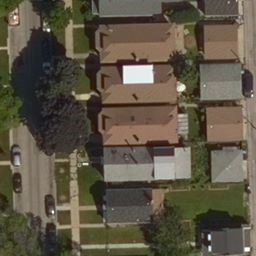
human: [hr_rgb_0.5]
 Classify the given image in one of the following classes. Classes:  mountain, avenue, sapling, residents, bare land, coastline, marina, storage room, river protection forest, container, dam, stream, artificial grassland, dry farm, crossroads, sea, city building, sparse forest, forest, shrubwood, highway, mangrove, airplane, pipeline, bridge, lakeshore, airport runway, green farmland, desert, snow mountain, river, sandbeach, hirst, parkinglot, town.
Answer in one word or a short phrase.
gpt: residents